Question: 'GGally::ggpairs' plots nice graphs like following one. Only thing I seek to refine it even more is to remove all gridlines in upper part of plot, where is correlation coefficient. An maybe also draw rectangle around each upper graph.
'''
library("GGally")
data(iris)
ggpairs(iris[, 1:4], lower=list(continuous="smooth", params=c(colour="blue")),
diag=list(continuous="bar", params=c(colour="blue")),
upper=list(params=list(corSize=6)), axisLabels='show')
'''

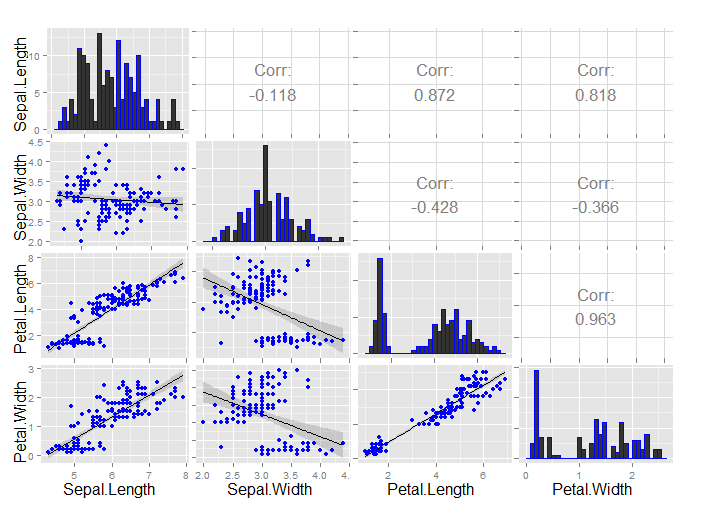
Answer: Check out <URL> Use 'assignInNamespace' to modify 'ggally_cor' function as shown in the aforementioned question.
The only thing that needs to be done is modifying 'theme' call:
'''
theme(legend.position = "none",
panel.grid.major = element_blank(),
axis.ticks = element_blank(),
panel.border = element_rect(linetype = "dashed", colour = "black", fill = NA))
'''